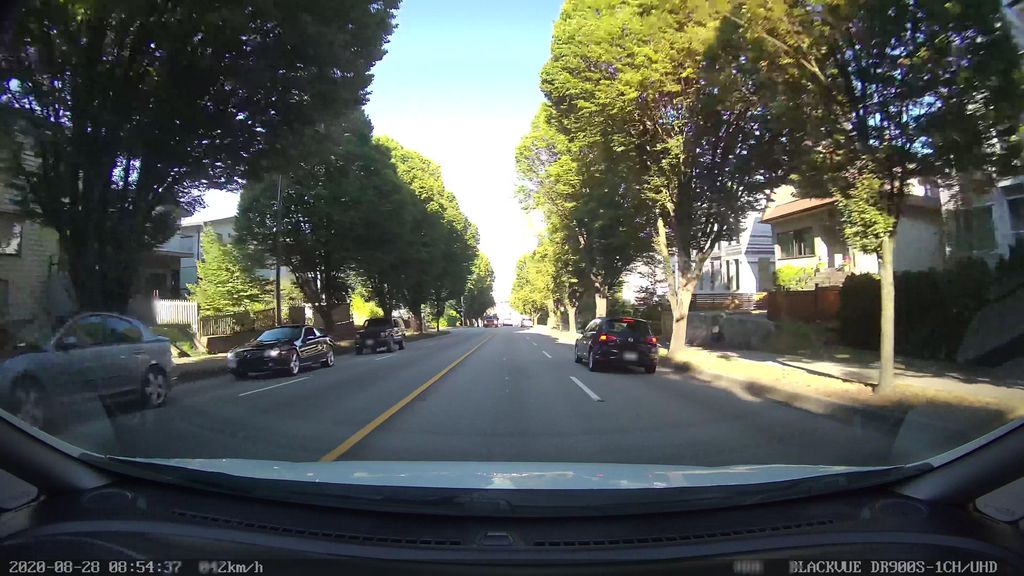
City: vancouver